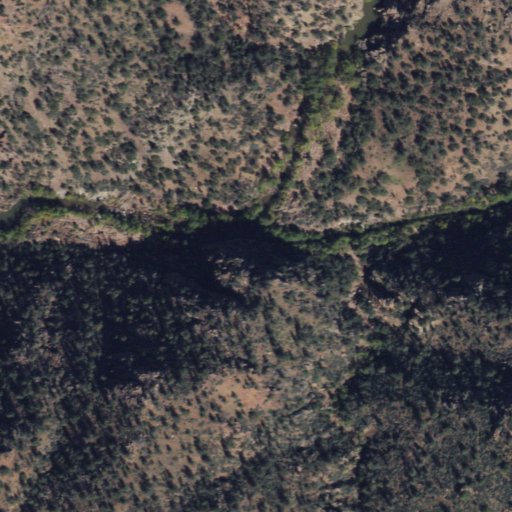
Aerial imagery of valley in Arizona named Haigler Canyon containing shrub and evergreen forest